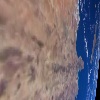
Label: land